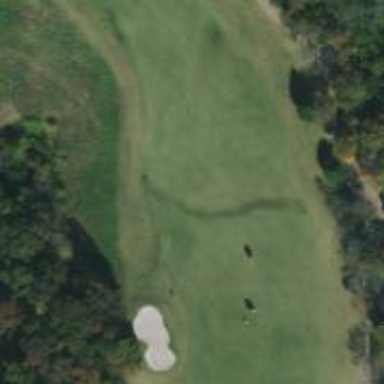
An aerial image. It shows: Golf hole.